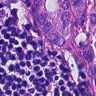
Metastatic tissue present: yes